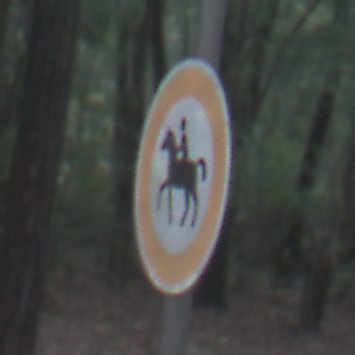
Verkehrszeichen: VerbotReiter
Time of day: SunriseSunset
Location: Outdoor (Nature)
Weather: NotSpecified
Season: Autumn
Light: Natural